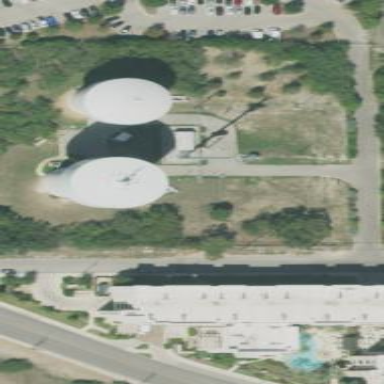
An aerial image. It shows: Industrial area dedicated to water distribution.